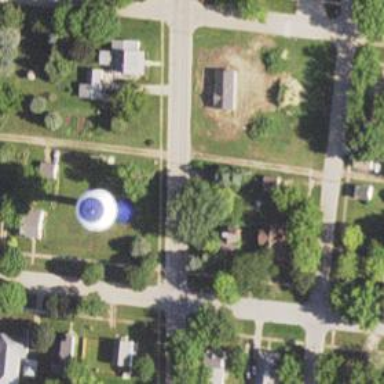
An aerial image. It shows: Water tower that is man-made.